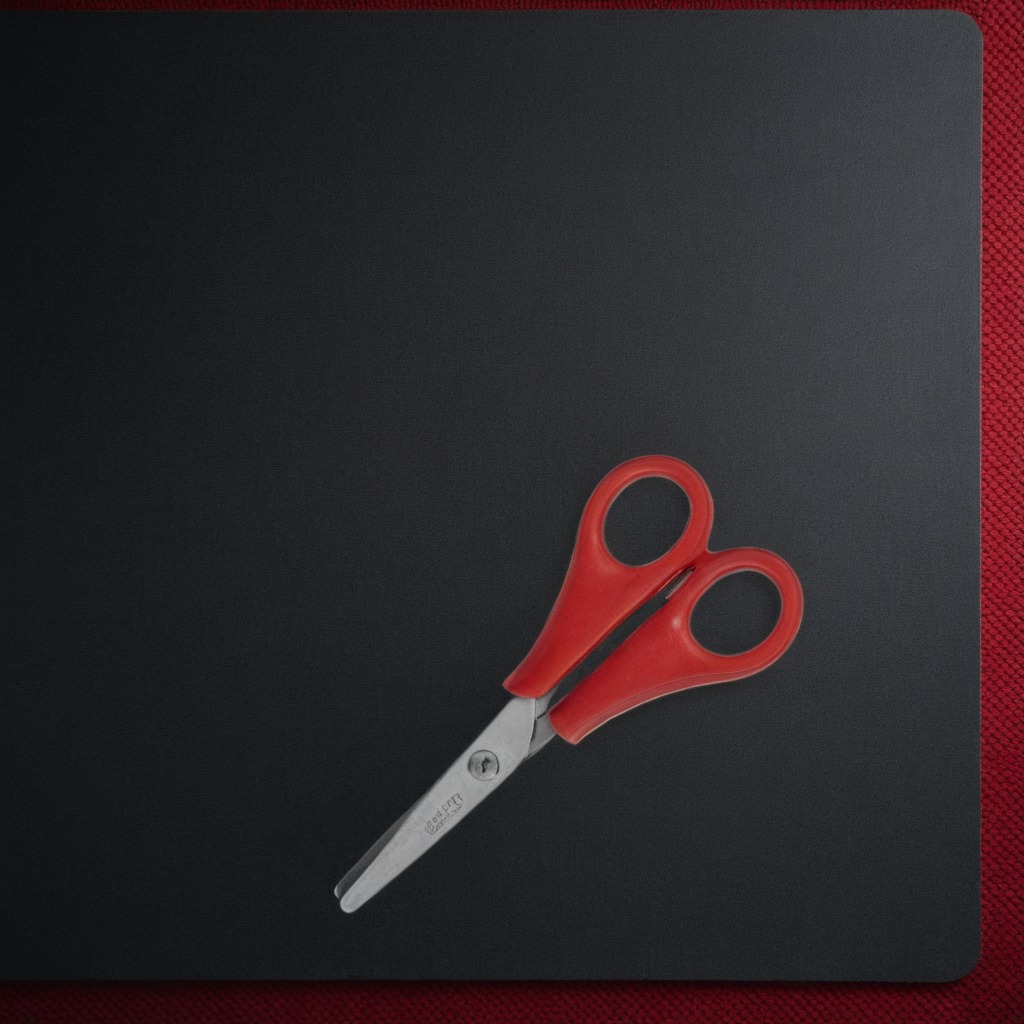
A scissor is lying on the clean granite tabletop.